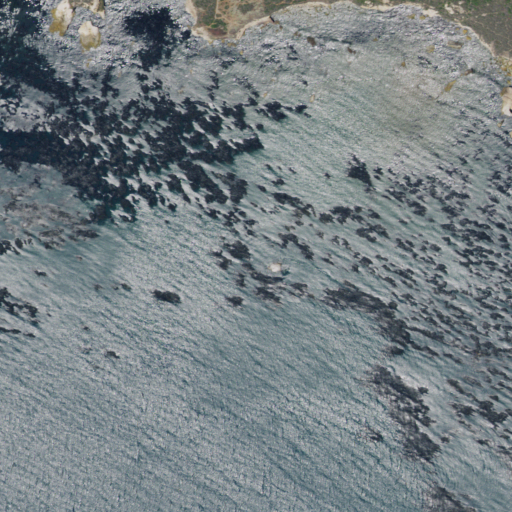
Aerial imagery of bar in California named Lone Rock containing open water, medium intensity development, shrub, high intensity development, low intensity development, and open development